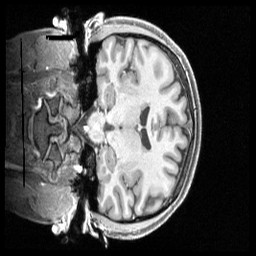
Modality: T1w
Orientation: coronal
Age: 25
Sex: female
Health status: healthy
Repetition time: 2.4 s
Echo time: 0.00222 s